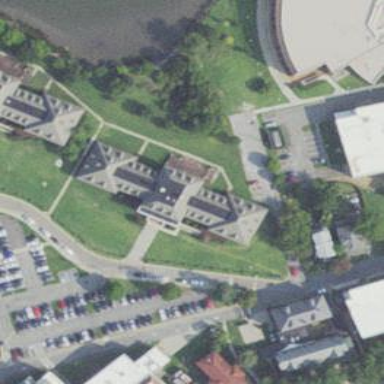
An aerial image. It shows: Dormitory building.